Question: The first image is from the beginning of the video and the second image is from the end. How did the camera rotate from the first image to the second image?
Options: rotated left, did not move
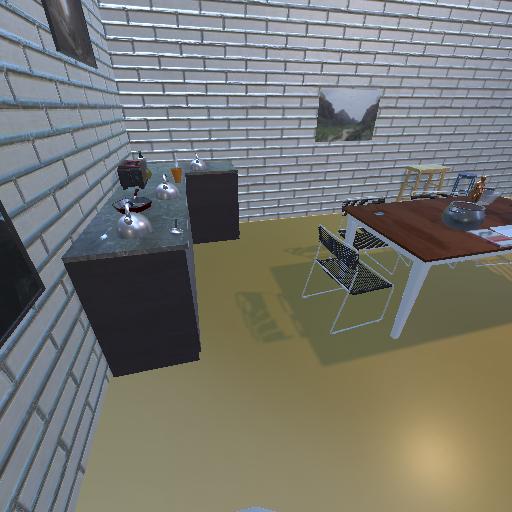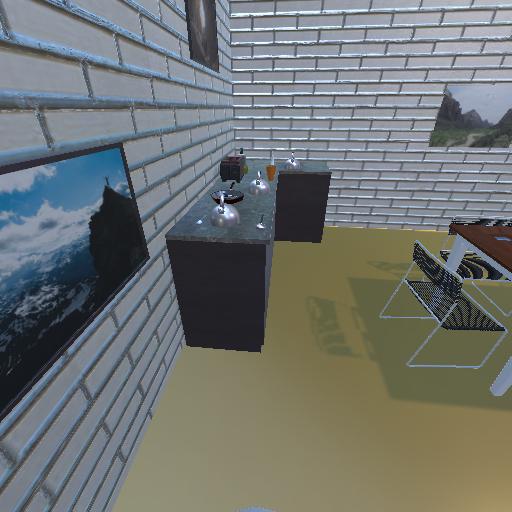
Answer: rotated left